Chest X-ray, PA view. Patient: 21 years old, sex F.
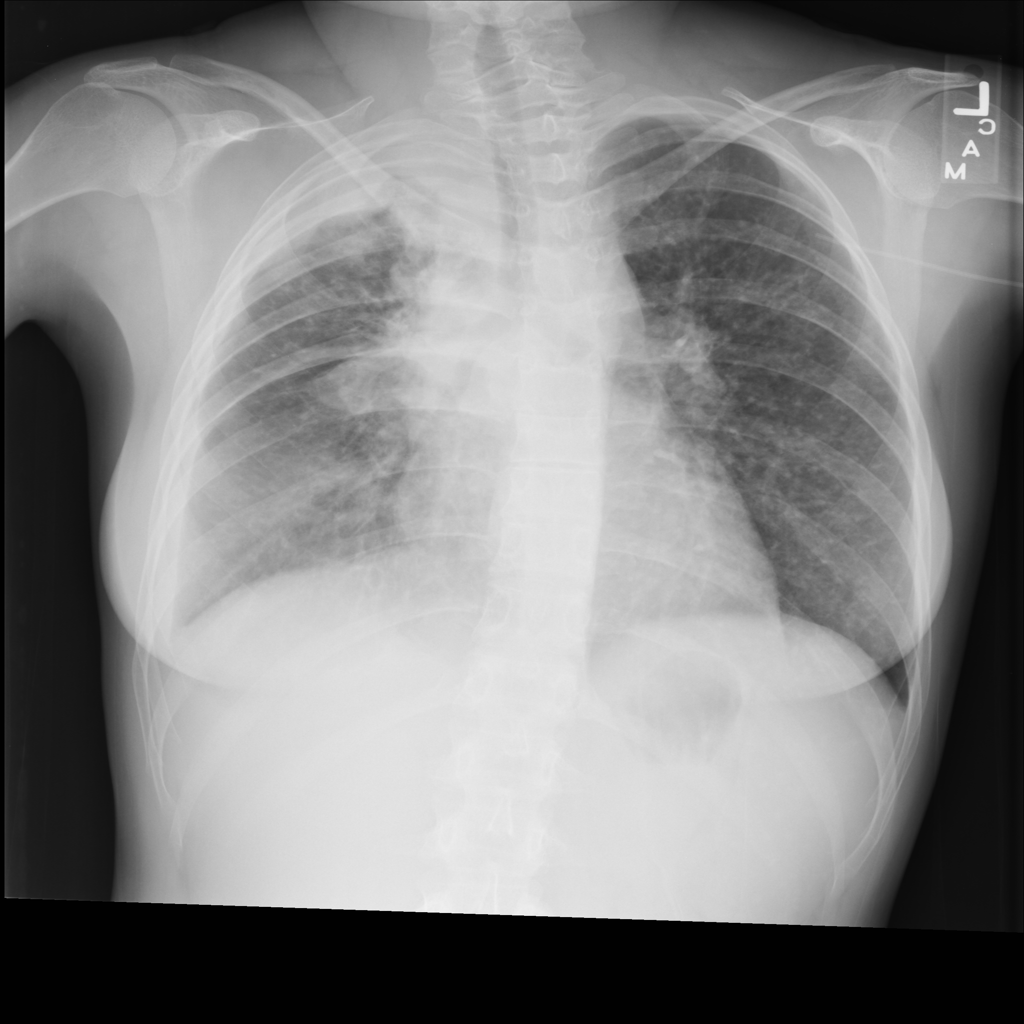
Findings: Effusion, Infiltration, Mass, Nodule